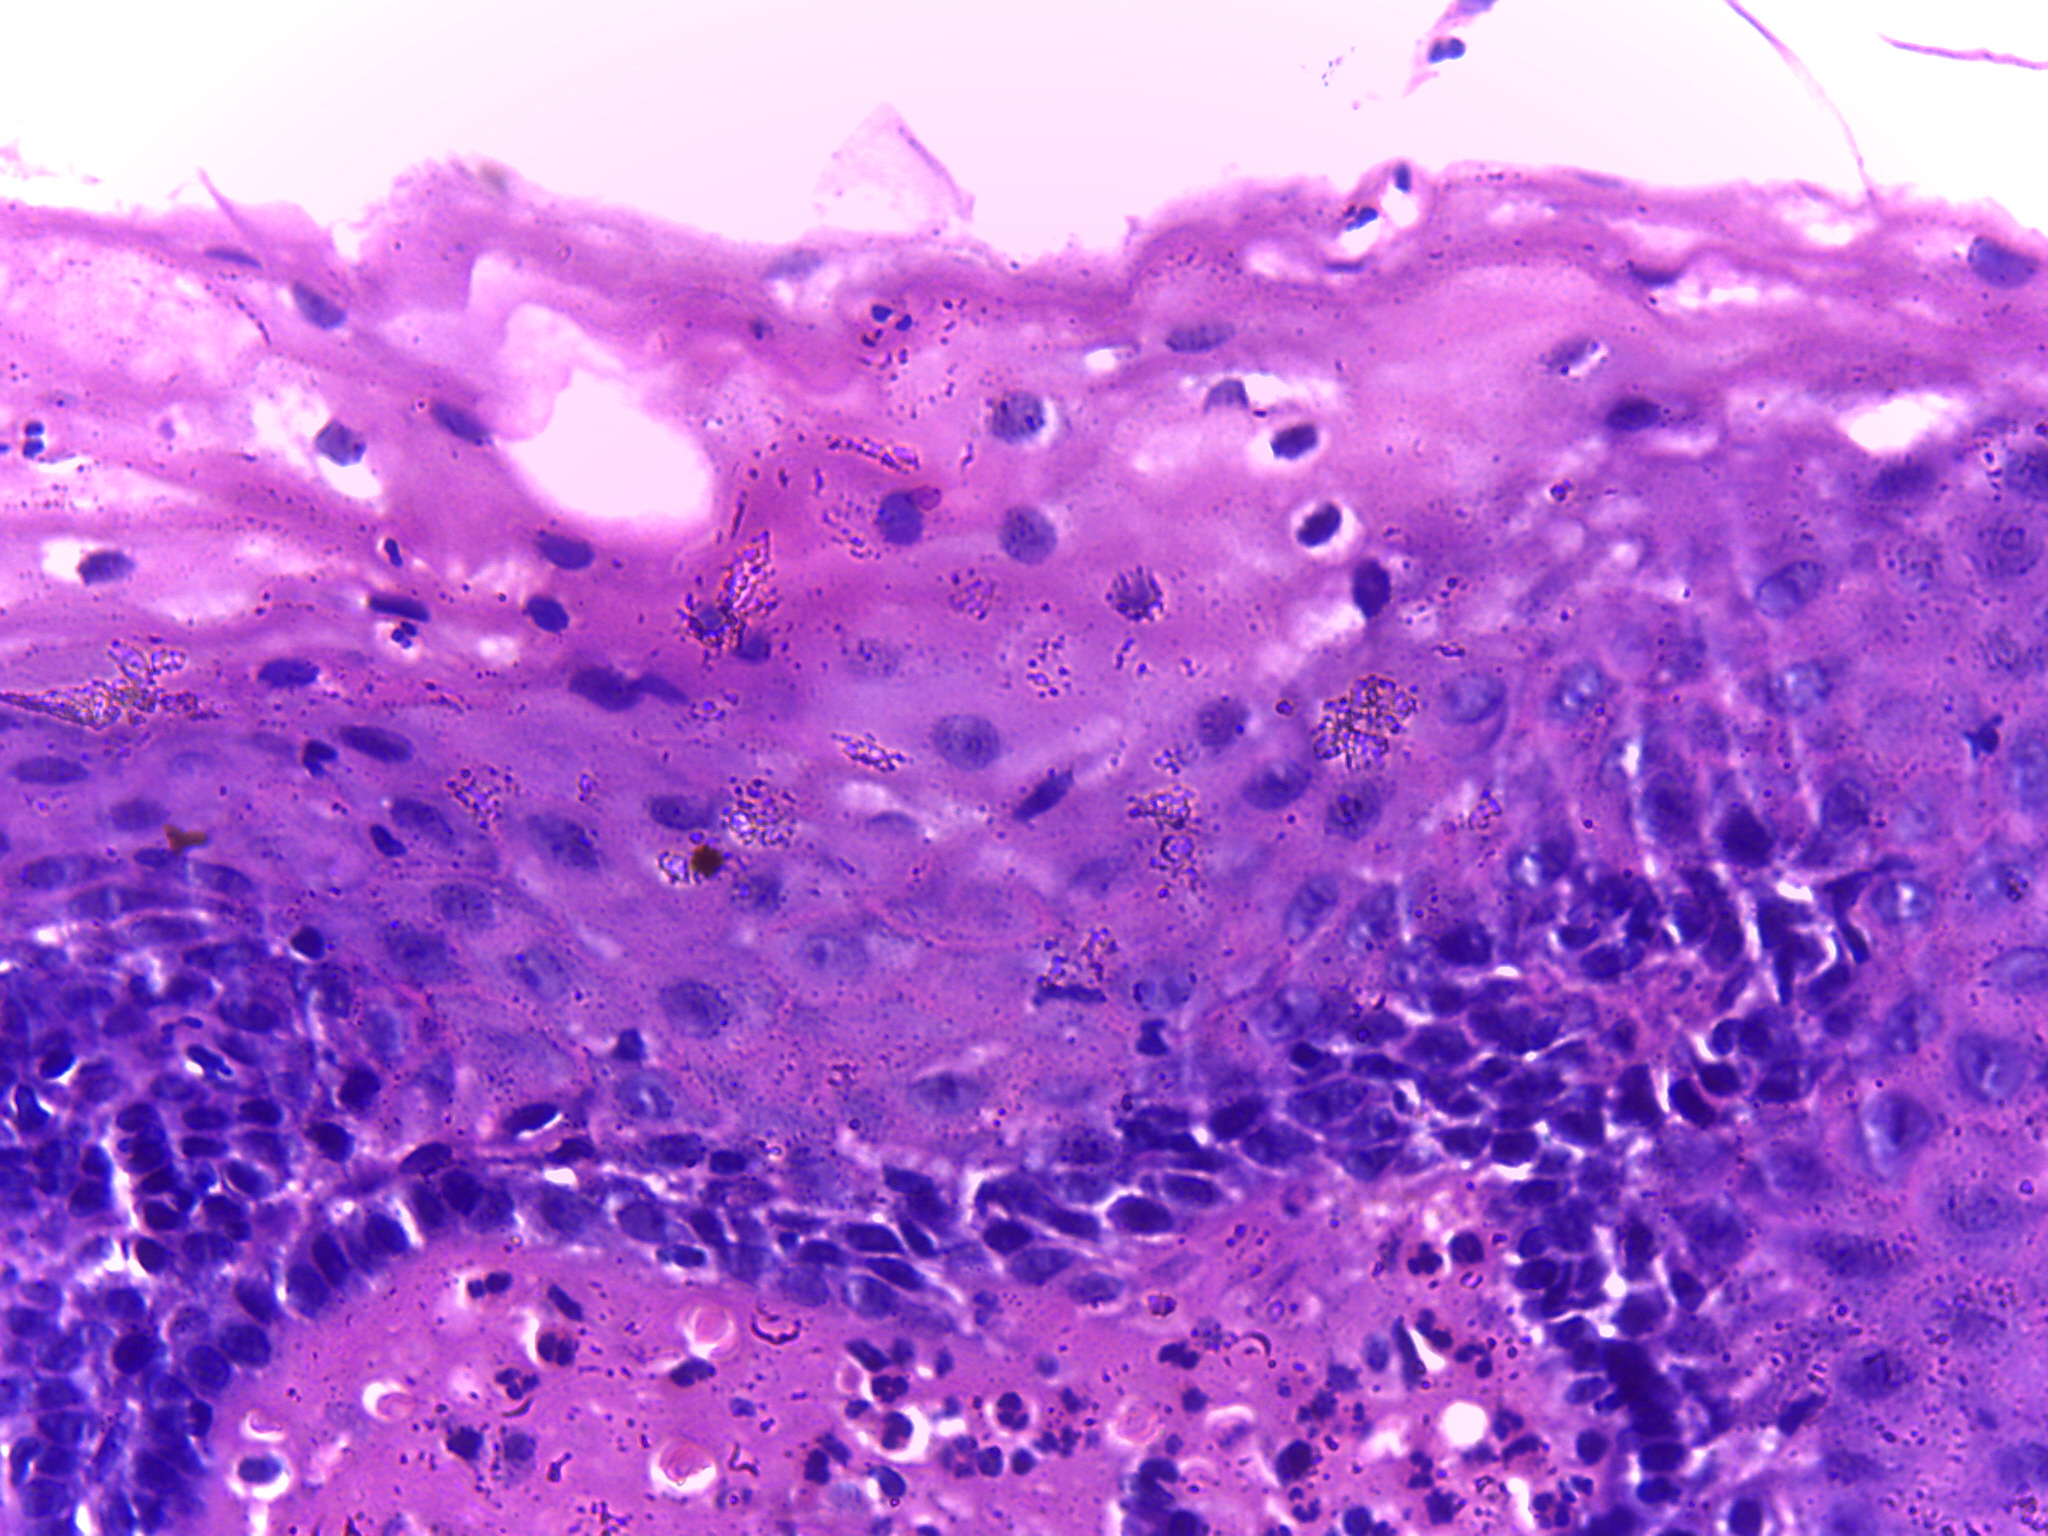
Diagnosis: OSCC